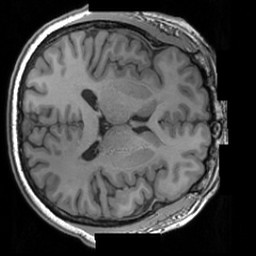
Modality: T1w
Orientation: axial
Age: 26
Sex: male
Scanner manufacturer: siemens
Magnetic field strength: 3 T
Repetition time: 1.63 s
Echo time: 0.00311 s